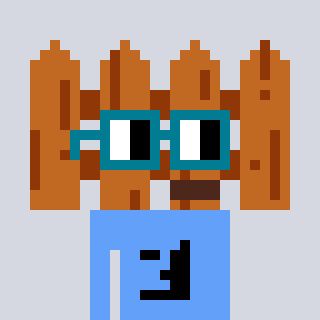
a pixel art character with square dark green glasses, a fence-shaped head and a blue-colored body on a cool background